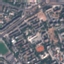
Land use / land cover class: Residential